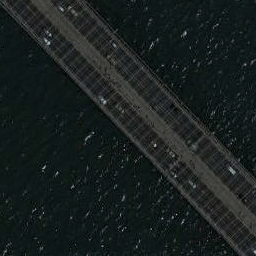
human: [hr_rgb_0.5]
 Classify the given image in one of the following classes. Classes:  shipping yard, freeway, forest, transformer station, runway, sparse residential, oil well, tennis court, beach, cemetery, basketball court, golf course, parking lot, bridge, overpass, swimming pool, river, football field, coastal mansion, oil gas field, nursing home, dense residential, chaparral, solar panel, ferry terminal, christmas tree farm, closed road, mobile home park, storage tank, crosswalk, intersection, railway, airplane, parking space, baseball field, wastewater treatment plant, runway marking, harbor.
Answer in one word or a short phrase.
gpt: bridge